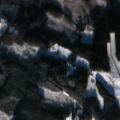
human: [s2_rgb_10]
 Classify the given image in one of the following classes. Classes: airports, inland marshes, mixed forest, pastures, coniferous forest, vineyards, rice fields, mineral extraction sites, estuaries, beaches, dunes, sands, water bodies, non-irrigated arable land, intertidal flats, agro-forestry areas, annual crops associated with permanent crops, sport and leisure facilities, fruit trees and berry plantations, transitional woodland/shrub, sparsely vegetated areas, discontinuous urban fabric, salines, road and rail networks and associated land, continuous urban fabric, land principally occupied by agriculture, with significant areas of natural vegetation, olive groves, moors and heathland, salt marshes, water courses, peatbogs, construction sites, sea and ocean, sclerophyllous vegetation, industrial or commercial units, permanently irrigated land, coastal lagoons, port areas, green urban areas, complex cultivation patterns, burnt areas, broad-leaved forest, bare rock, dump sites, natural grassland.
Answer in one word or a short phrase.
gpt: land principally occupied by agriculture, with significant areas of natural vegetation, coniferous forest, mixed forest, inland marshes